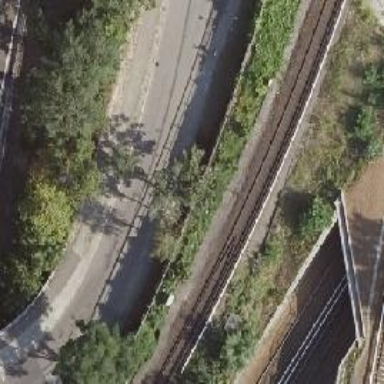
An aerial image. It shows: Light rail electrified with bottom rail electrification.